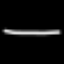
Label: line